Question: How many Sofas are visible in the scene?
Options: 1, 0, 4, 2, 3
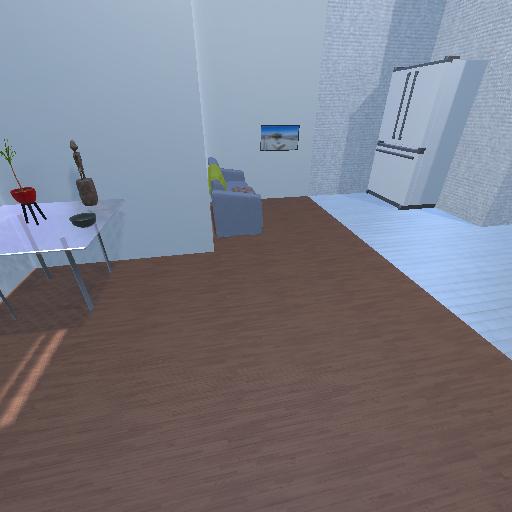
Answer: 1